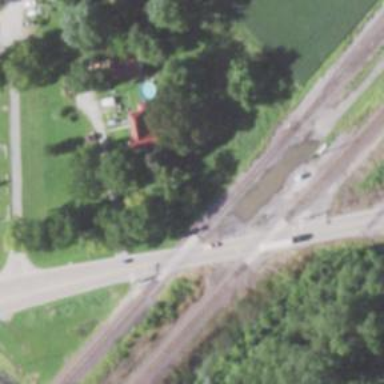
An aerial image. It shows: Asphalt road classified as primary highway.